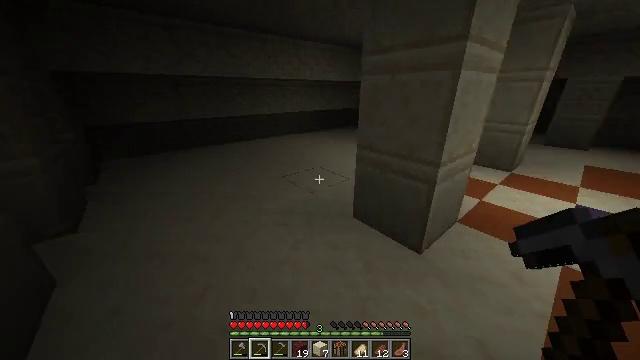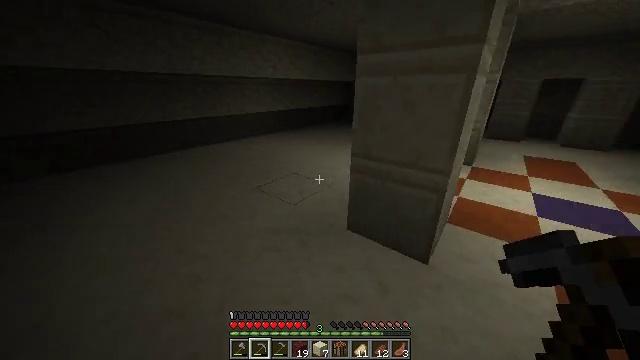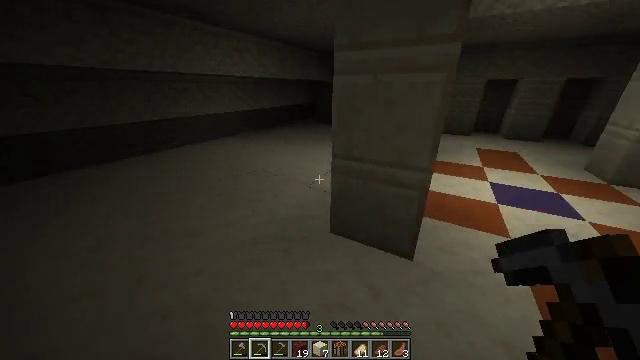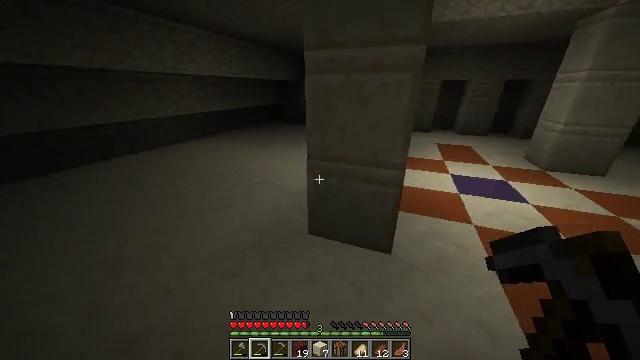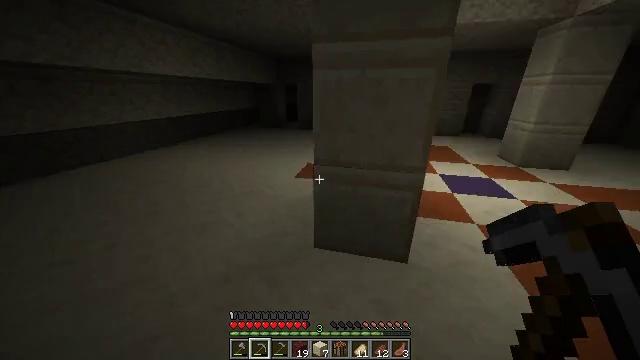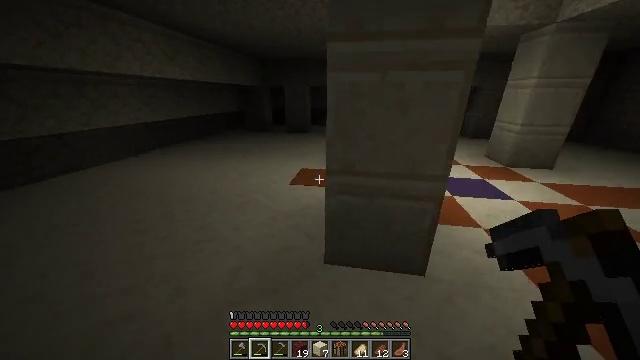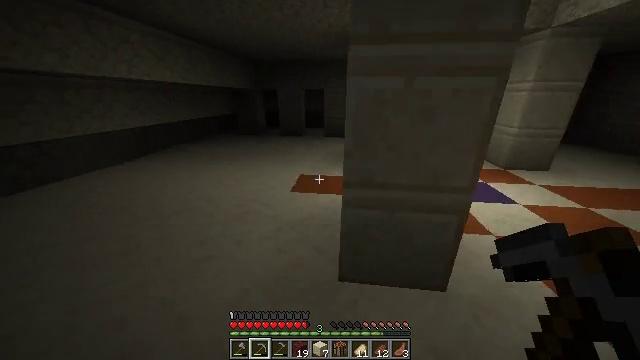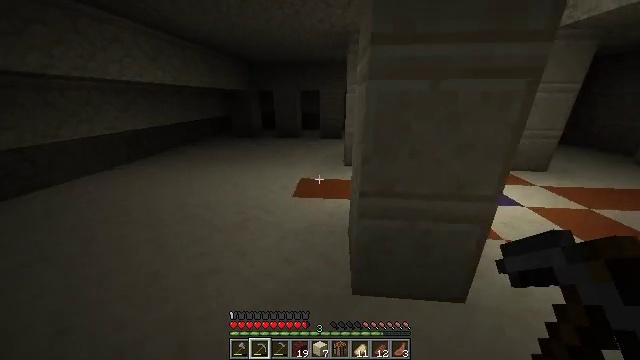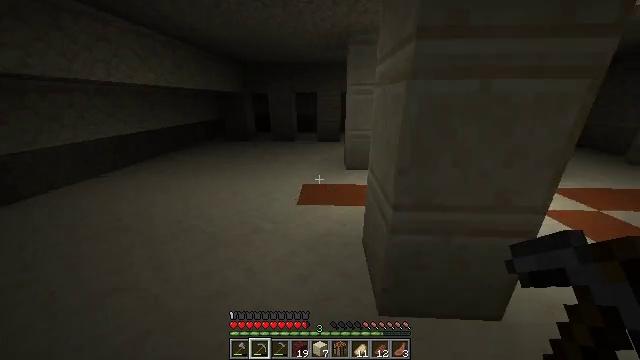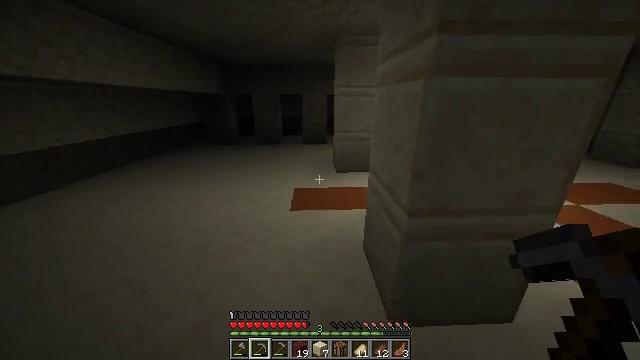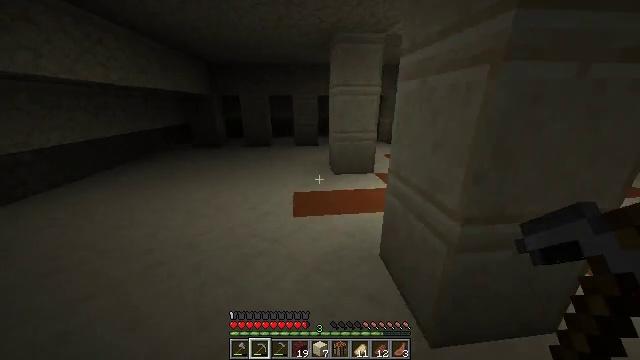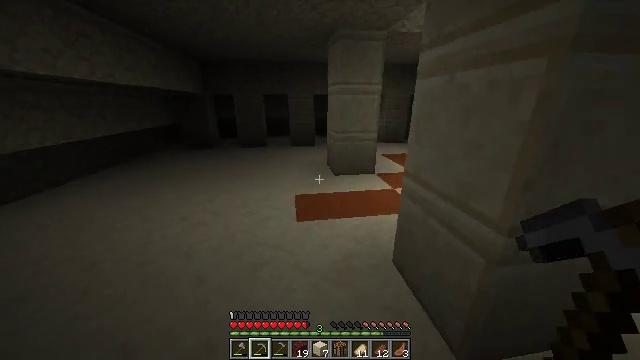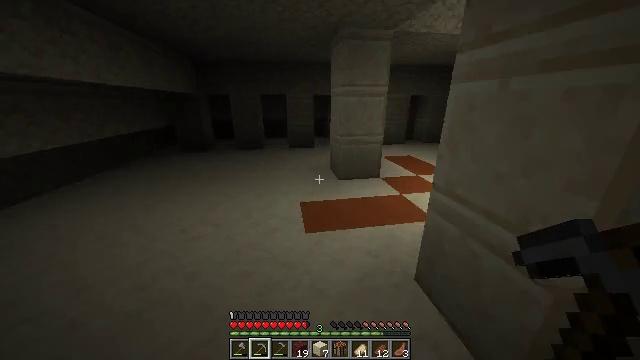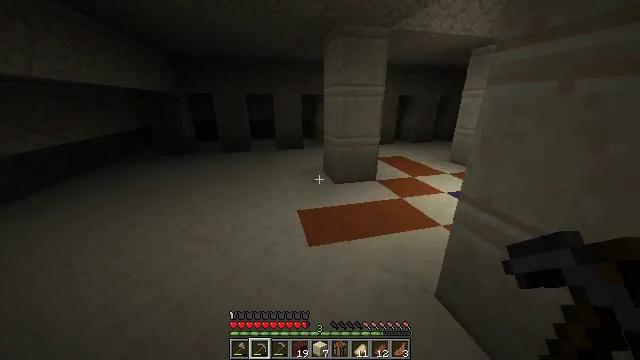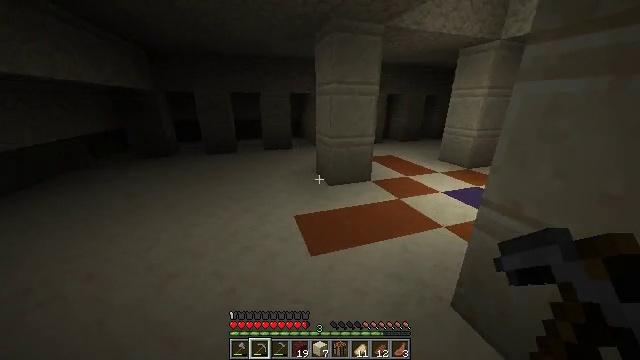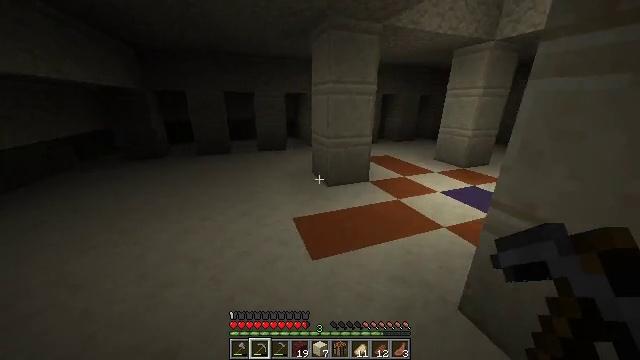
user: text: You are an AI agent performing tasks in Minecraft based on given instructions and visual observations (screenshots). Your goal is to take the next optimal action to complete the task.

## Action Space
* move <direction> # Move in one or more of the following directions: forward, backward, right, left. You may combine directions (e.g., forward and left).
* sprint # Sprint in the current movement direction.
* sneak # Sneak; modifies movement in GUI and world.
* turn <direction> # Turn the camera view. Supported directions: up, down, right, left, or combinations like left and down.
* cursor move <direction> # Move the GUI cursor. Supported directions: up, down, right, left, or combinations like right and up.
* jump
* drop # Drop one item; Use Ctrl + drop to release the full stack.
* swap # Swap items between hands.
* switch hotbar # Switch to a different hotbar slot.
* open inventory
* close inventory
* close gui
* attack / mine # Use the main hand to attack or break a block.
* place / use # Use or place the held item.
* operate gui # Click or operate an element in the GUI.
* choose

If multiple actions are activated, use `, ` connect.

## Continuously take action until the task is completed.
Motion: motion action
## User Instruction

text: Collect blue terracotta from structures.
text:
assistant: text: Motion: move forward and move left, sprint, turn right
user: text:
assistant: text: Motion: move forward and move left, sprint, turn right
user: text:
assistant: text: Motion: move forward and move left, sprint, turn right
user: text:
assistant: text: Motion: move forward and move left, sprint, turn right
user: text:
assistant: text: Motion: move forward and move left, sprint, turn right
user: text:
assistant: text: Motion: move forward and move left, sprint, turn right
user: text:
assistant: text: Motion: move forward and move left, sprint, turn right
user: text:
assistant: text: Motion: move forward and move left, sprint, turn right
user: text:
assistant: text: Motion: move forward and move left, sprint, turn right
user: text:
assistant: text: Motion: move forward and move left, sprint, turn right
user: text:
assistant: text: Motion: move forward and move left, sprint, turn right
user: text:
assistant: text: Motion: move forward and move left, sprint, turn right
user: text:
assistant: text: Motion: move forward and move left, sprint, turn right
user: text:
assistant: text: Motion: move forward and move left, sprint, turn right
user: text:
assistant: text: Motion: move forward and move left, sprint, turn right
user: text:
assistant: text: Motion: move forward and move left, sprint
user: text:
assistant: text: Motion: move forward and move left, sprint
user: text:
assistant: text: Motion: move forward and move left, sprint, turn right
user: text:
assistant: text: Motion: move forward and move left, sprint, turn right
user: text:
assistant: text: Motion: move forward and move left, sprint, turn right
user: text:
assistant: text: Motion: move forward and move left, sprint, turn right and down
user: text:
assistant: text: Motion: move forward and move left, sprint, turn right
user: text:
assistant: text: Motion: move forward, turn right
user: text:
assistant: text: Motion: move forward, turn right and down
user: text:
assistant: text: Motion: move forward and move right, turn right and down
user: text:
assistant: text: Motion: move forward and move right, turn right and down
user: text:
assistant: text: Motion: move forward and move right, turn right and down
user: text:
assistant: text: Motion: move forward and move right
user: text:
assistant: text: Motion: move forward and move right
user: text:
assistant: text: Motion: move forward